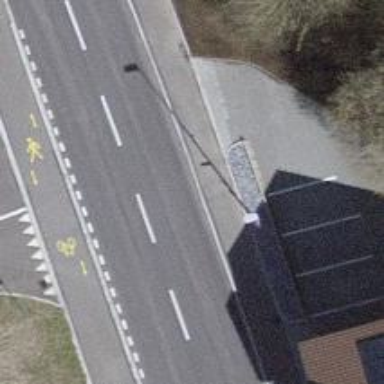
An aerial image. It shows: Secondary road with cycle track on the right side.